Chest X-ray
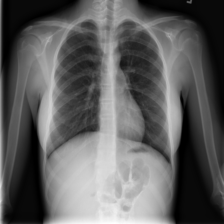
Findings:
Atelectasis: negative
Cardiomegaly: negative
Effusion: negative
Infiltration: negative
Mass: negative
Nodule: negative
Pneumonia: negative
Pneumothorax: negative
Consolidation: negative
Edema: negative
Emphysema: negative
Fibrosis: negative
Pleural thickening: negative
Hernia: negative